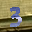
Label: 3